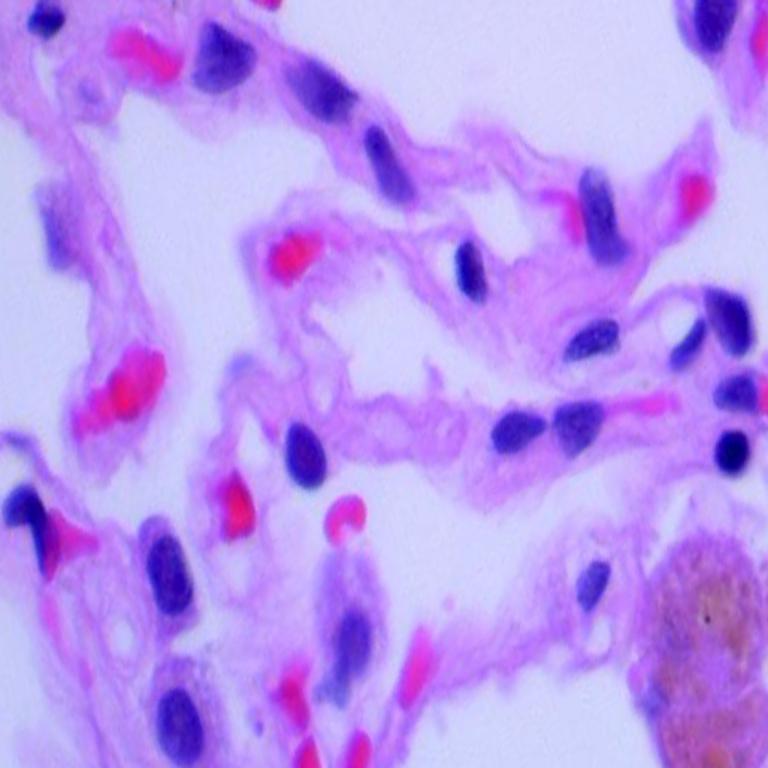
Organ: lung
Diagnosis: benign